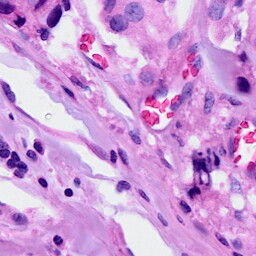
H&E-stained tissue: Breast